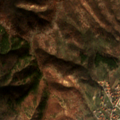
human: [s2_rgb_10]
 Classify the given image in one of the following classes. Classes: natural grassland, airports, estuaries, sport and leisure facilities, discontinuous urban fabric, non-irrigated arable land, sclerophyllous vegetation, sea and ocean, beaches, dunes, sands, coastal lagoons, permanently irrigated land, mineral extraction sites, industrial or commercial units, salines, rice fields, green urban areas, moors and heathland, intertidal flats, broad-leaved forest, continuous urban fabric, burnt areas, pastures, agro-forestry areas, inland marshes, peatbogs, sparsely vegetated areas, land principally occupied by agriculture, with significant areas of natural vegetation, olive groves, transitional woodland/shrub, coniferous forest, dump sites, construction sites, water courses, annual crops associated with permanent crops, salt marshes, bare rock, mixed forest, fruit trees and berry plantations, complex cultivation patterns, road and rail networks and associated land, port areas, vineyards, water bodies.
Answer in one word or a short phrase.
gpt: discontinuous urban fabric, complex cultivation patterns, land principally occupied by agriculture, with significant areas of natural vegetation, broad-leaved forest, mixed forest, transitional woodland/shrub